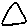
Label: triangle